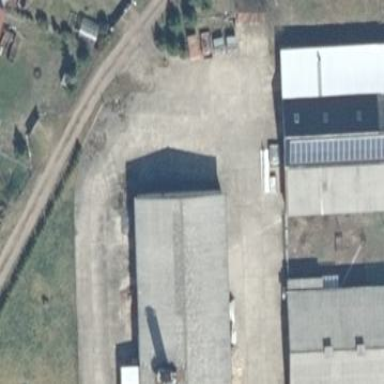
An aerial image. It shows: Gabled-roof farm auxiliary building with grey roof and grey exterior. The roof is oriented along the building.